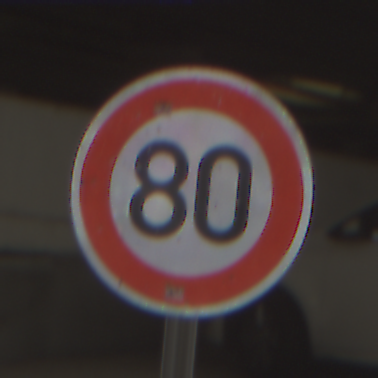
Verkehrszeichen: Geschwindigkeit80
Umgebung: Roofed, Urban
Tageszeit: Midday
Wetter: Overcast
Licht: Artificial
Jahreszeit: NotSpecified
Kontrast: MediumContrast